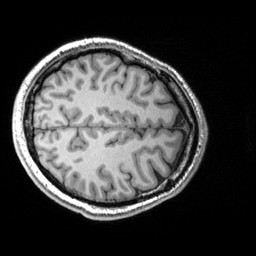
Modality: T1w
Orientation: axial
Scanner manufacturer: siemens
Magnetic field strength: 3 T
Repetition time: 2.53 s
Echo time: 0.00299 s